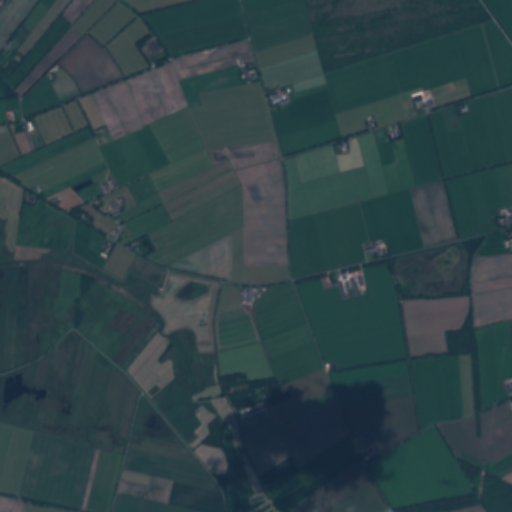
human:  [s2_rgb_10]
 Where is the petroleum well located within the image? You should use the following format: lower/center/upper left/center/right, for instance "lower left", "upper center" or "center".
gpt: The petroleum well is located in the upper left of the image.
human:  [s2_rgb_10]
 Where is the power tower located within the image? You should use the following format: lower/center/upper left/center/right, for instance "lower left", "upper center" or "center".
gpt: The power tower is located in the lower right of the image.
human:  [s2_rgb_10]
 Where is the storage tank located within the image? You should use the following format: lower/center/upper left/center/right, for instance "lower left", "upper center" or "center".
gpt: The storage tank is located in the center right of the image.
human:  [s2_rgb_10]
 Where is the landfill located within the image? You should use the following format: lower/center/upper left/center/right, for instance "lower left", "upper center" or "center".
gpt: There is no landfill in the image.